Chest X-ray. View position: PA
Patient age: 46
Patient sex: M
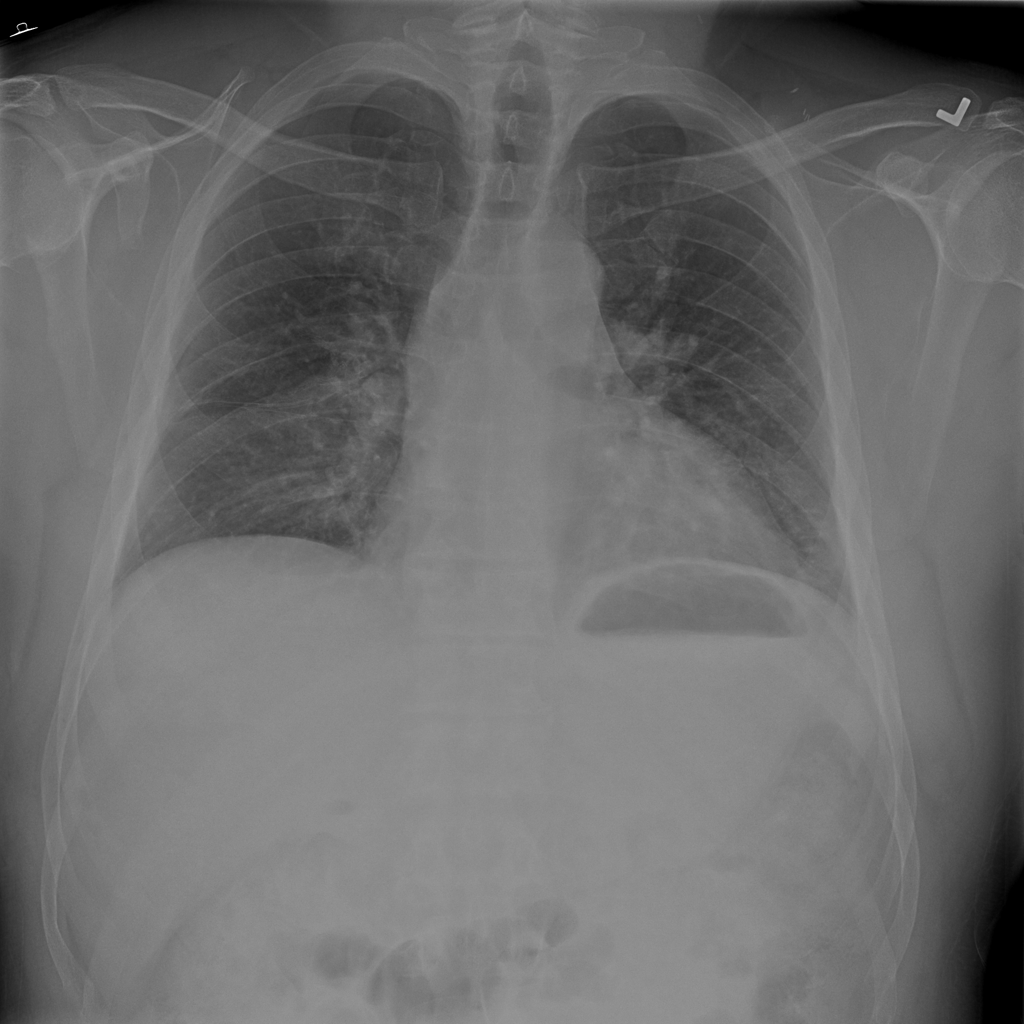
Finding: Pneumothorax